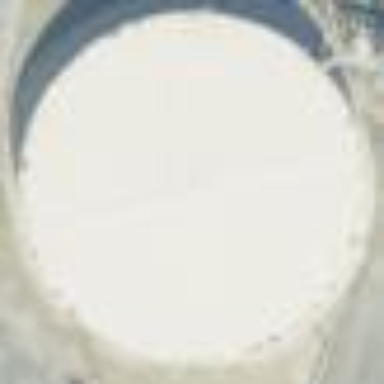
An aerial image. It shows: Storage tank which is man-made.